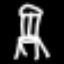
Label: chair